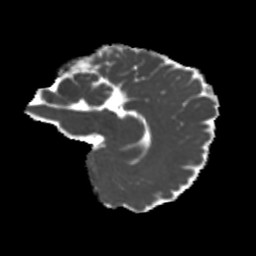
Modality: MD
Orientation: sagittal
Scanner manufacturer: siemens
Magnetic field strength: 3 T
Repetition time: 4 s
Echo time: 0.0594 s